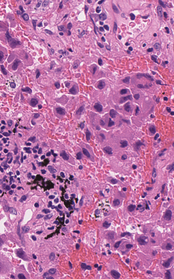
Tumor epithelial tissue: yes
Tumor-associated stroma tissue: yes
Normal tissue: no